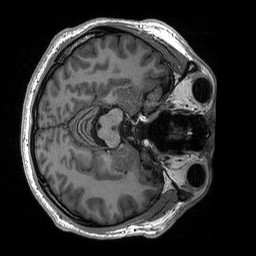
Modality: T1w
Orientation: axial
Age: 21
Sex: male
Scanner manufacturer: siemens
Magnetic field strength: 3 T
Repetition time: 2.53 s
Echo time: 0.00227 s